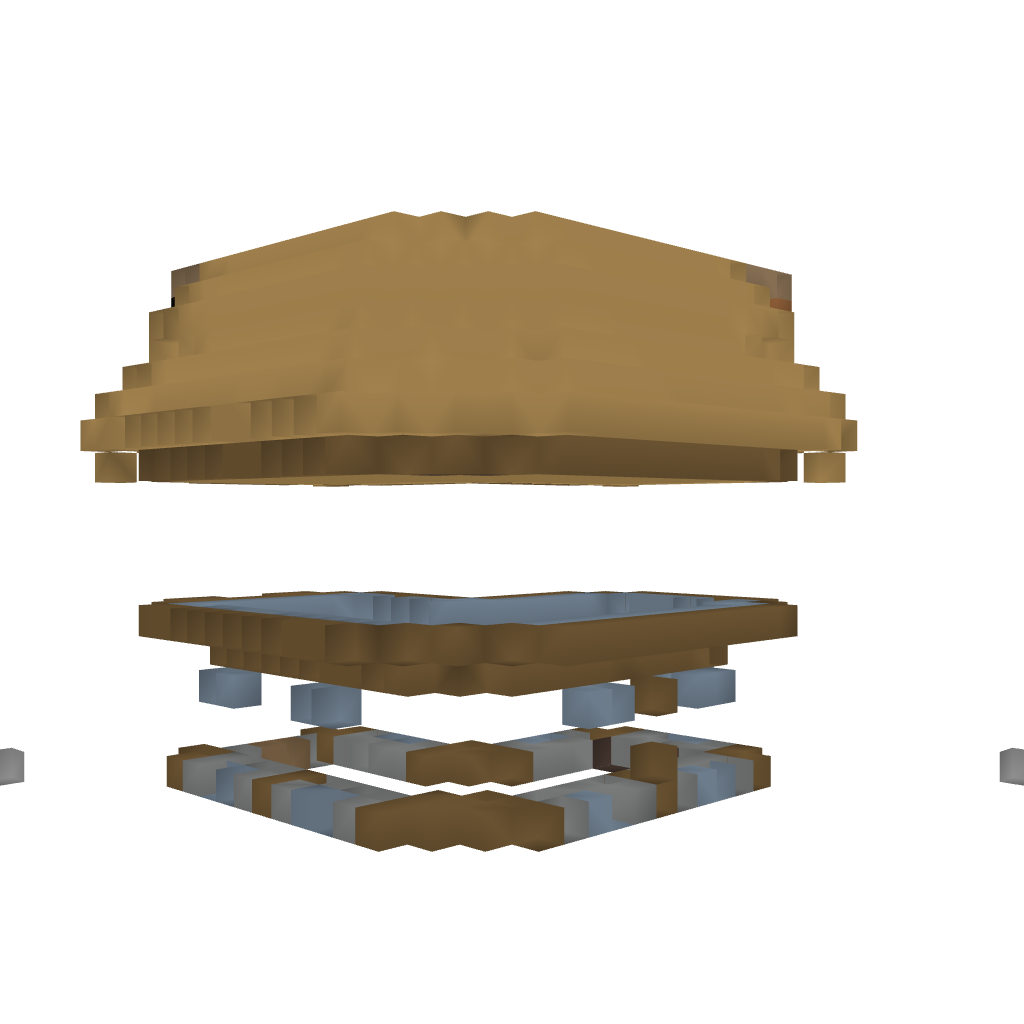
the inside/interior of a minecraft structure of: House in the Middle Ages